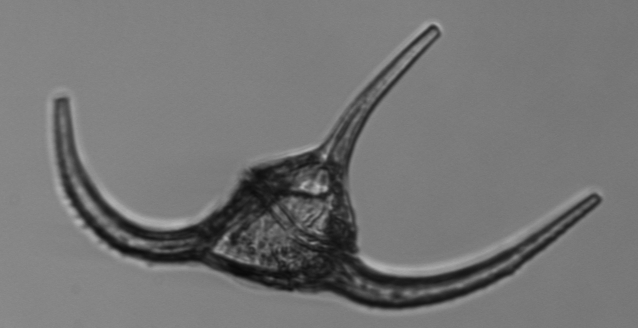
Label: Tripos